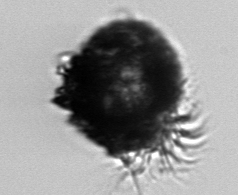
Label: Stenosemella_pacifica